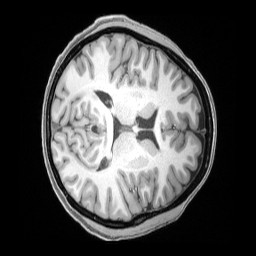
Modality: T1w
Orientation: axial
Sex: female
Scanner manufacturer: siemens
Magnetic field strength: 3 T
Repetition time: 2.4 s
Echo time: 0.00222 s